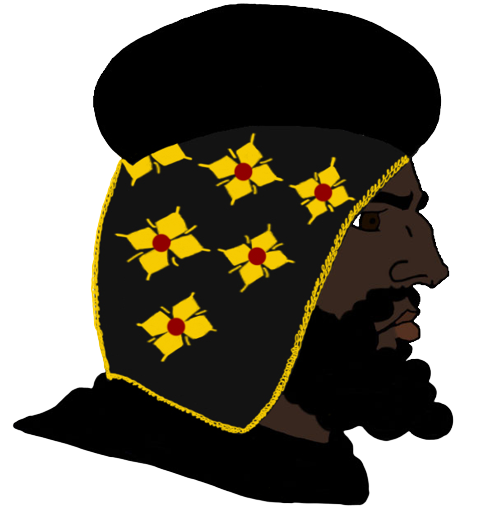
Label: 4_Yes_Chad